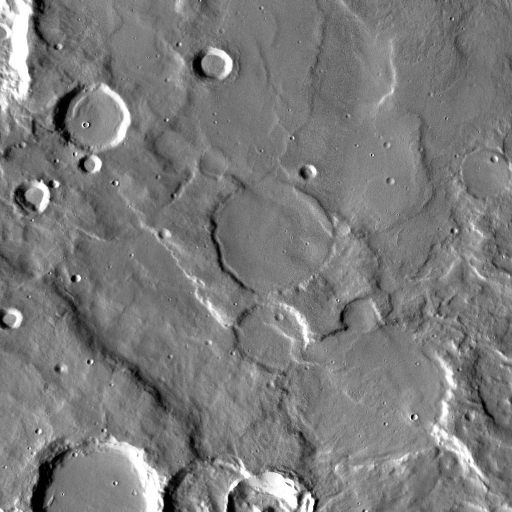
Crater classes present: Background, Other, Buried